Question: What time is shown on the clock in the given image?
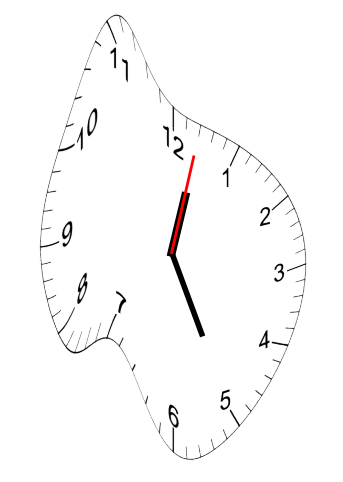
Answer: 12:25:02